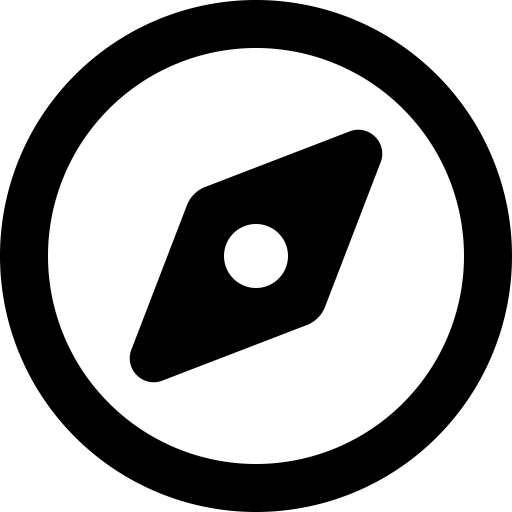
Tags: icon, FontAwesome, fa-icon, outline, compass